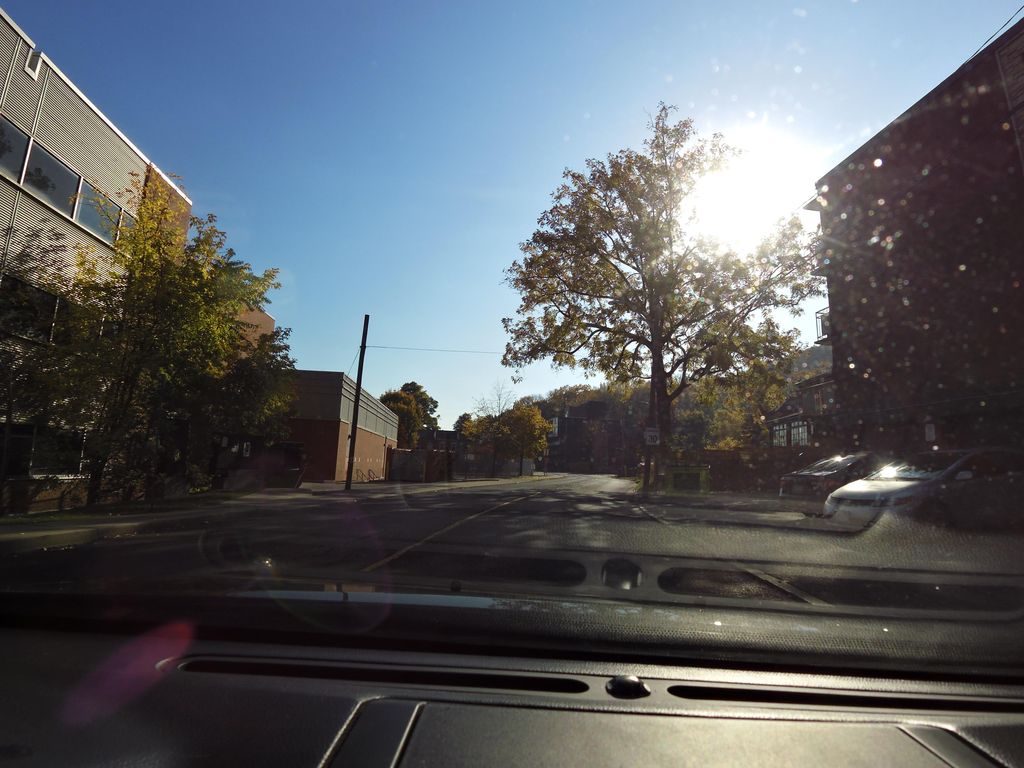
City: hamilton